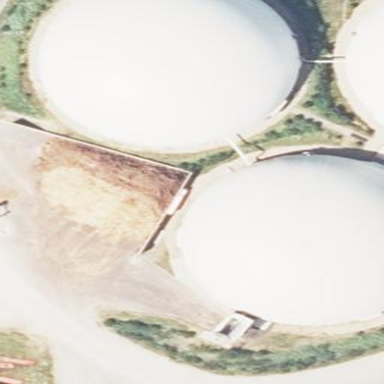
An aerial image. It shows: Storage tank that is man-made.